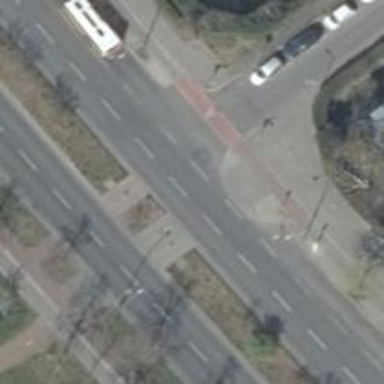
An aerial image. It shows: Unmarked crossing with pedestrian island.